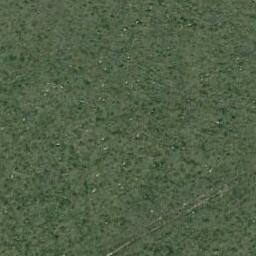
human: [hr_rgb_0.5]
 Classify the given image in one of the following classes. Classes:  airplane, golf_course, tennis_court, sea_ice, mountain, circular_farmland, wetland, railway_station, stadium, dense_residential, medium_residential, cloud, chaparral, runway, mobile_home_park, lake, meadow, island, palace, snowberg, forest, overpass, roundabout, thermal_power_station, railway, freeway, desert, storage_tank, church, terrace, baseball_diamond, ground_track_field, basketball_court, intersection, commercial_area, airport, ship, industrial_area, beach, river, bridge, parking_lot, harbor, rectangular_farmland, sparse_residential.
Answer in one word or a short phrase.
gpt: meadow